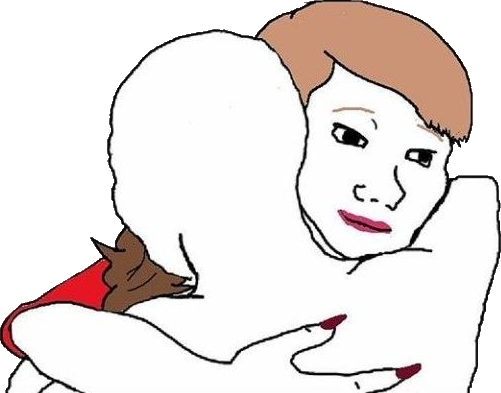
Label: 5_Abusive_Wife